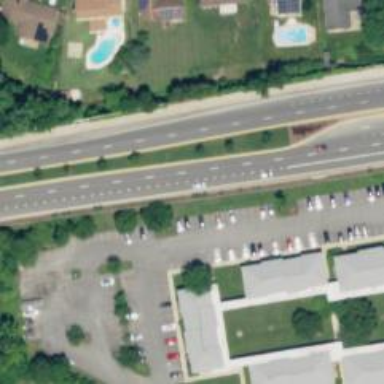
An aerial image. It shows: Primary highway.